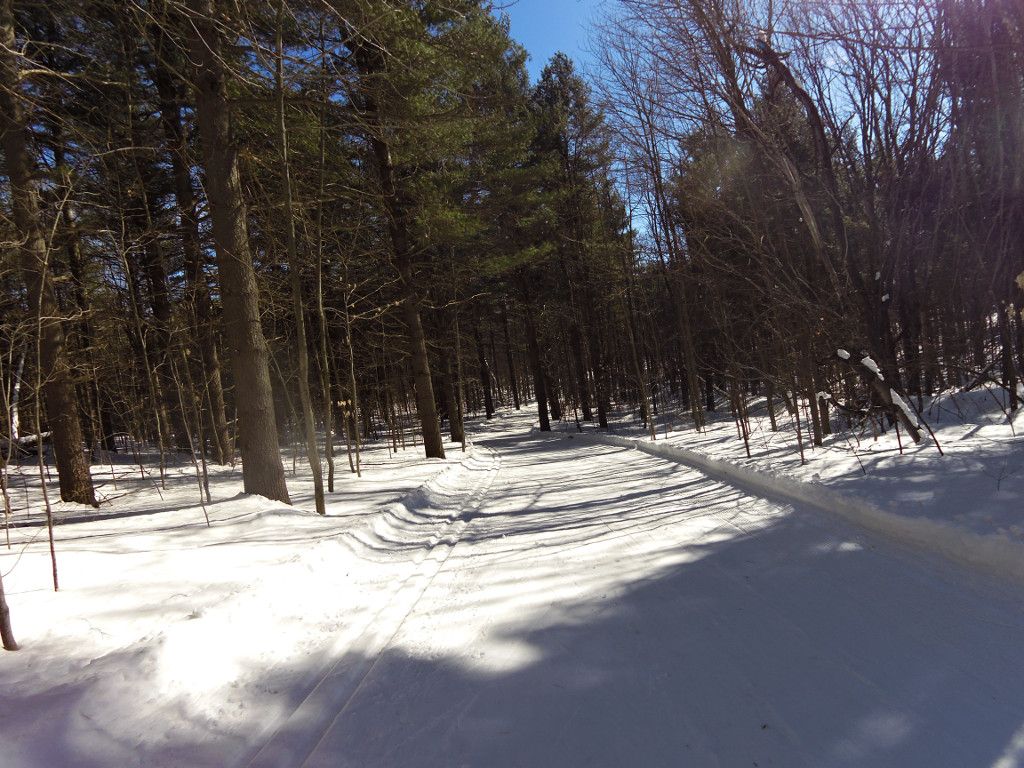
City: ottawa-gatineau